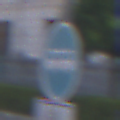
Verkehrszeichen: Busssonderstreifen
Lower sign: EinspurigeFahrzeugeFrei5
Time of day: SunriseSunset
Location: Outdoor (Urban)
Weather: PartlyCloudy
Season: NotSpecified
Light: Natural